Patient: sex F, age 70
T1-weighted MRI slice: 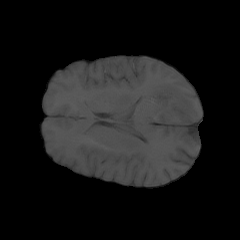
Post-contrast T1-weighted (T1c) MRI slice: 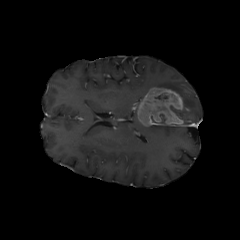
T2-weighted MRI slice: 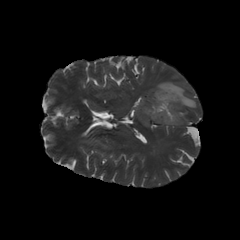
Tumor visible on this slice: yes
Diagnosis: Glioblastoma, IDH-wildtype
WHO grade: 4